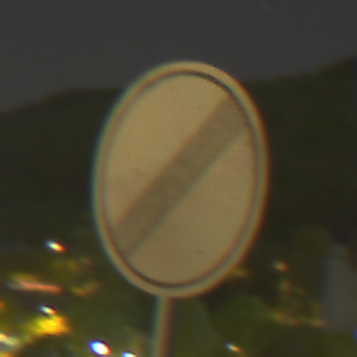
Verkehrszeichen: EndeSaemtlicherBegrenzungen
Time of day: Night
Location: Outdoor (Urban)
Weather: PartlyCloudy
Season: NotSpecified
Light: Artificial